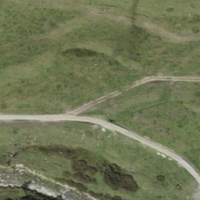
EUNIS habitat code: 26
Species observed at this site:
Anthyllis vulneraria